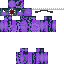
A female skeleton skin with dark skin, wearing red bald dressed in a purple hoodie and brown pants, featuring a closed mouth.